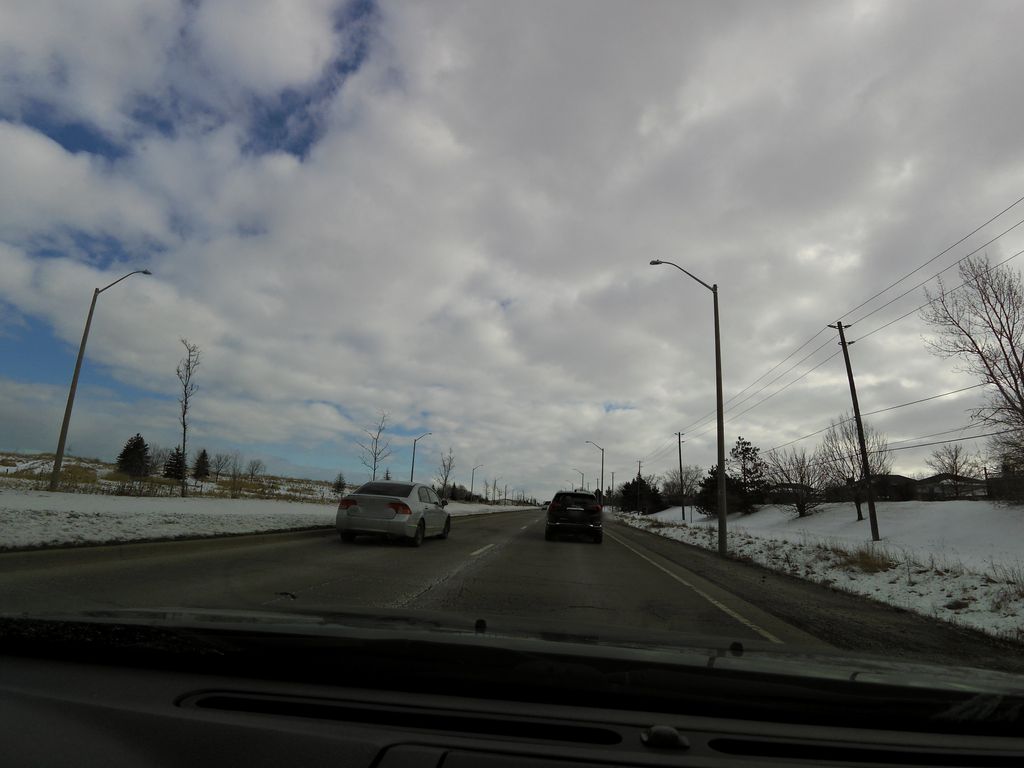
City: hamilton